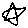
Label: star